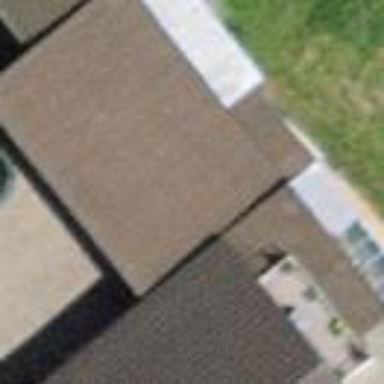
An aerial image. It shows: View of roof of building.